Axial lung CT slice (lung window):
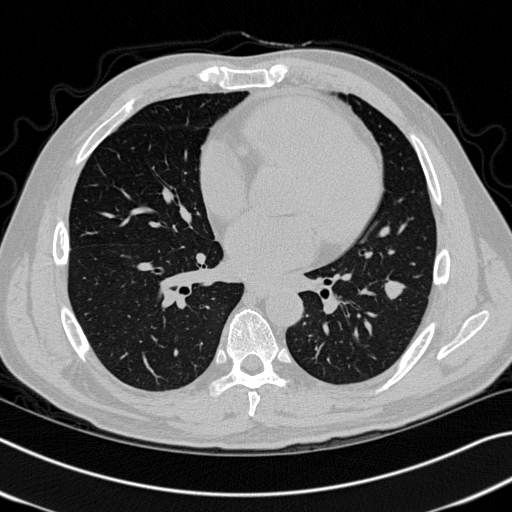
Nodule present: yes
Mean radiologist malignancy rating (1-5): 4.25